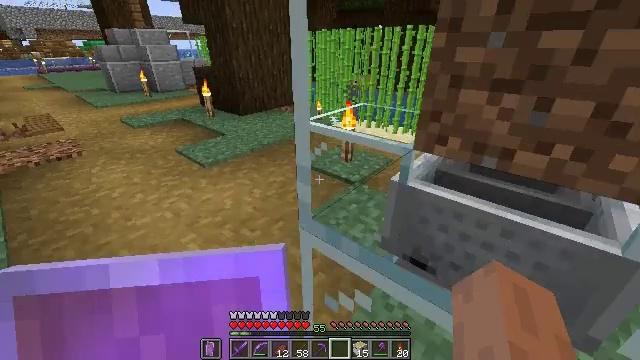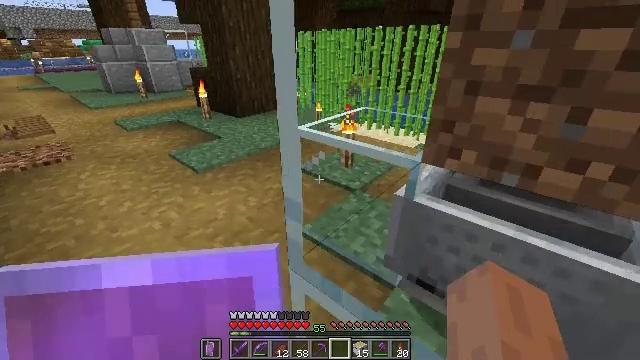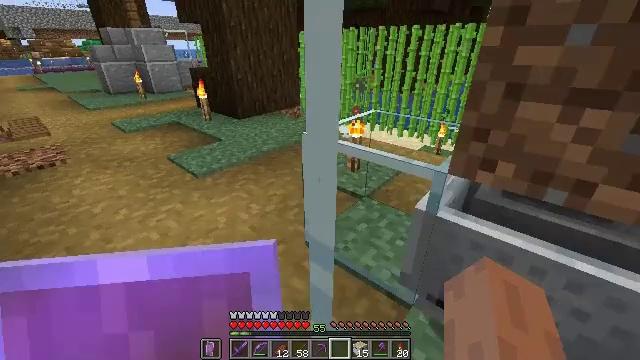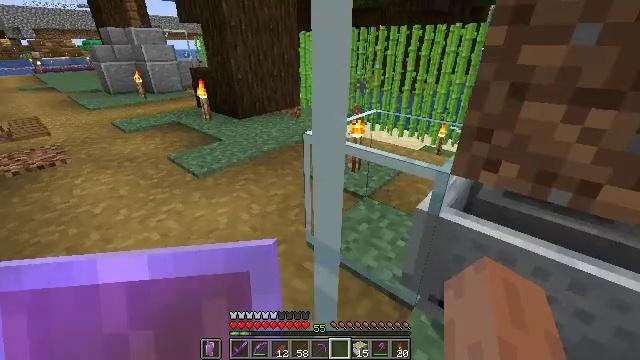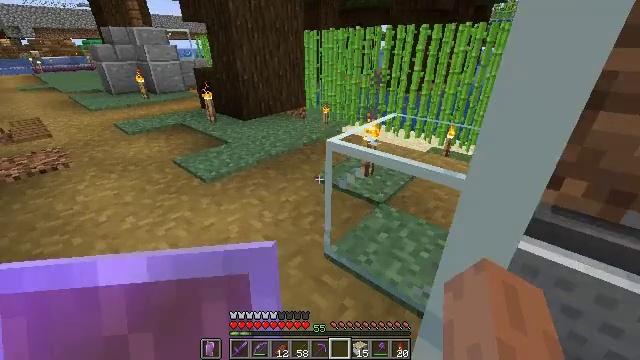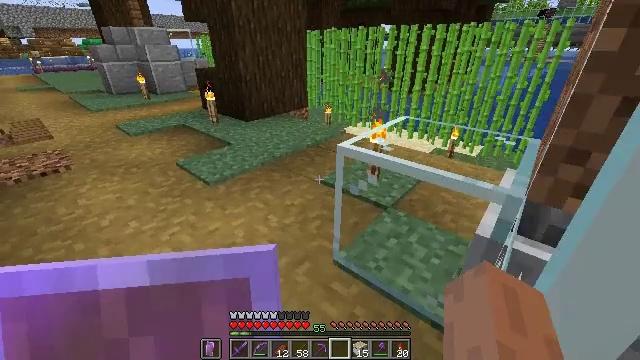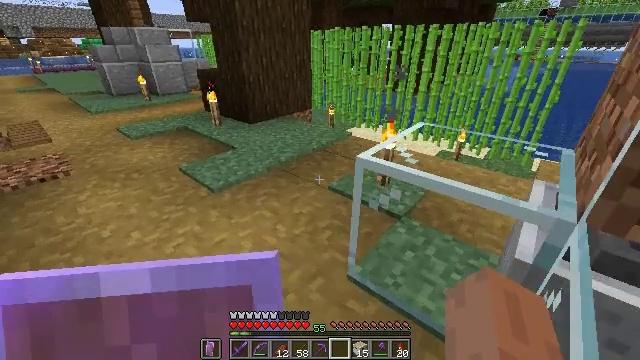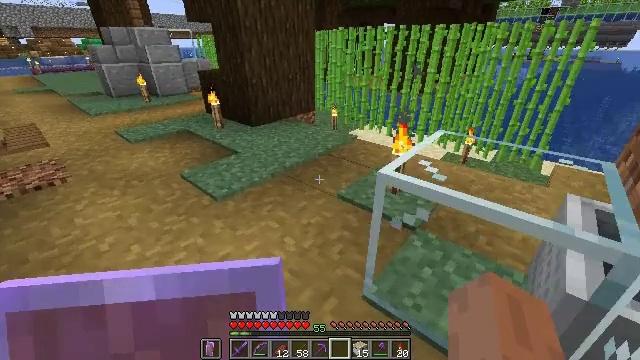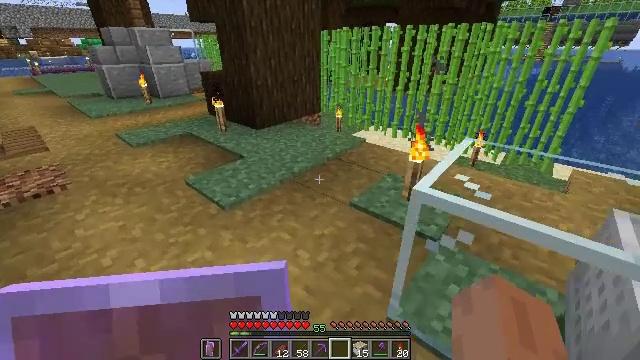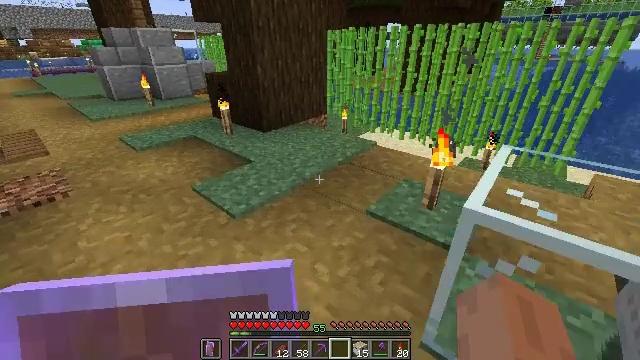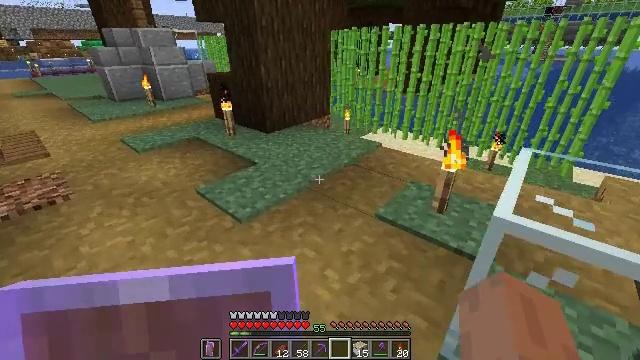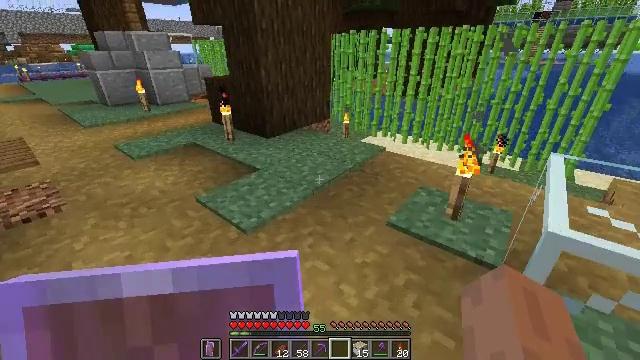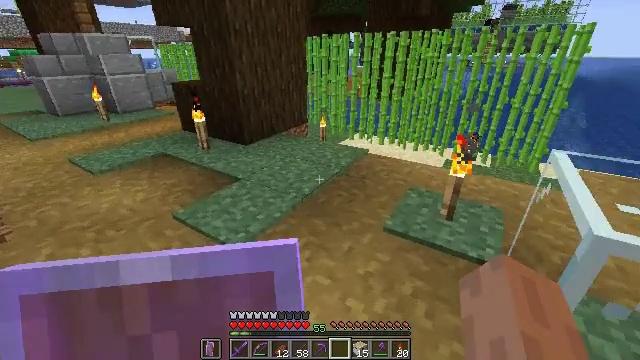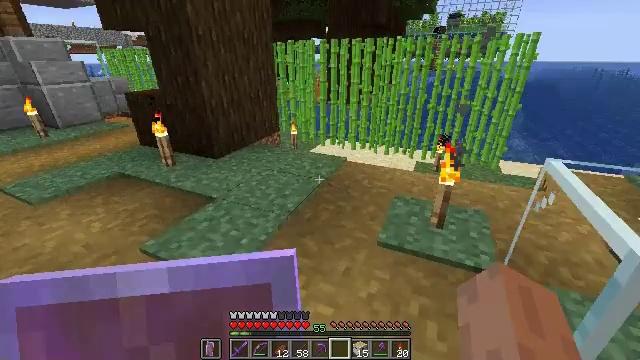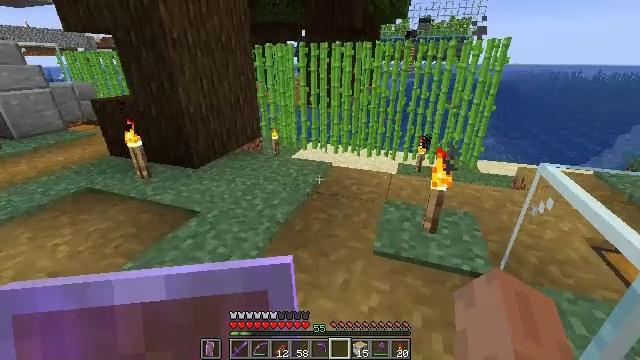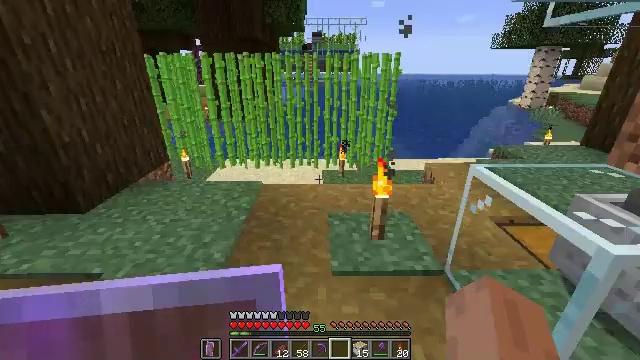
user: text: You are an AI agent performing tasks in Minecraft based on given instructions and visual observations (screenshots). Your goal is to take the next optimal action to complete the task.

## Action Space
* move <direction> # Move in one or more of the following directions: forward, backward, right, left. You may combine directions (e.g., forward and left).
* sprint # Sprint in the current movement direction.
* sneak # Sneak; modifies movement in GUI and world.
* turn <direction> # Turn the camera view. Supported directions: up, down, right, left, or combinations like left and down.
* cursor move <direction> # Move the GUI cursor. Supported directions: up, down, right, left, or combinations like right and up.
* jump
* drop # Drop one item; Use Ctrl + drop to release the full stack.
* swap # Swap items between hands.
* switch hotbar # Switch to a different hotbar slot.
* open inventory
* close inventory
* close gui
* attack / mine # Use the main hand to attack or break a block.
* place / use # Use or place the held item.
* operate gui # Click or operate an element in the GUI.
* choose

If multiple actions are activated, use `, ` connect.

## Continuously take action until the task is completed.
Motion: motion action
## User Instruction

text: Use a crafting table to craft a lead with slimeball and string.
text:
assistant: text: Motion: move forward
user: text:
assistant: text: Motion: move forward
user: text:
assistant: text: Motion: move forward
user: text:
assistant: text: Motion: move forward
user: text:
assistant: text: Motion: move forward
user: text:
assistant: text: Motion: move forward
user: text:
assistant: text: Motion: move forward and move left
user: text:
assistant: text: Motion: move forward and move left
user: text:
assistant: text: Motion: move forward and move left
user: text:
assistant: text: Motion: move forward and move left
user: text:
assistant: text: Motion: move forward and move left, turn right
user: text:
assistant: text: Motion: move forward and move left, turn right
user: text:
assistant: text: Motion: move forward and move left, turn right and up
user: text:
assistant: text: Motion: move forward and move left, turn right
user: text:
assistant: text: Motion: move forward and move left, turn right and up
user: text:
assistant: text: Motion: move forward and move left, turn right and up
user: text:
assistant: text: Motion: move forward and move left, turn right
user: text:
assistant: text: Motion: move forward and move left, turn right
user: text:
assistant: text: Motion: move forward and move left, turn right
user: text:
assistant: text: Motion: move forward and move left
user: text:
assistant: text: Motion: move forward and move left
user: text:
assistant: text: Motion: move forward and move left, turn right
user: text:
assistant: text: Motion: move forward and move left, turn right and down
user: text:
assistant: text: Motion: move forward and move left, turn right and down
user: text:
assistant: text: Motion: move forward and move left, turn right and down
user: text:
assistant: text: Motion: move forward and move left, turn right and down
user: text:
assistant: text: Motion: move forward and move left, turn right and down
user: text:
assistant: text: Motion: move forward and move left, turn right and down
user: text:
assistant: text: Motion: move forward
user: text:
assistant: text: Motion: no_op